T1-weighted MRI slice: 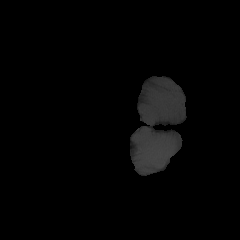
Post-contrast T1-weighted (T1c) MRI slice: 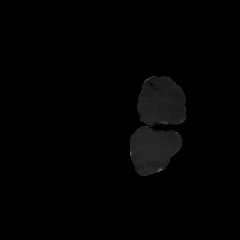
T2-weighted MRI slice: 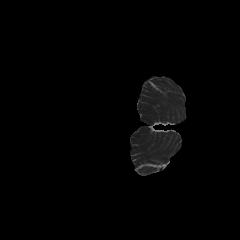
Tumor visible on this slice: no